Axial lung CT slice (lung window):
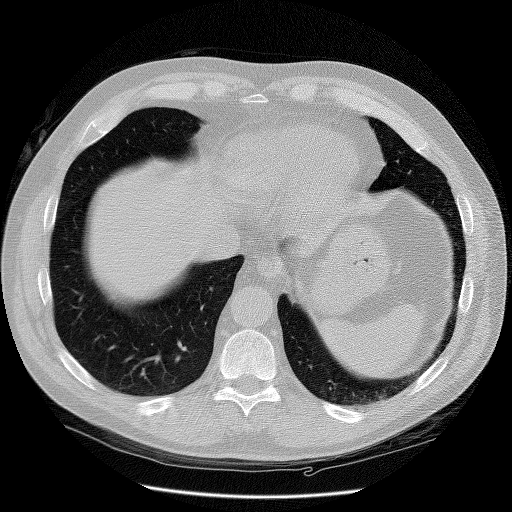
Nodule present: no